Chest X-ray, AP view. Patient: 17 years old, sex F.
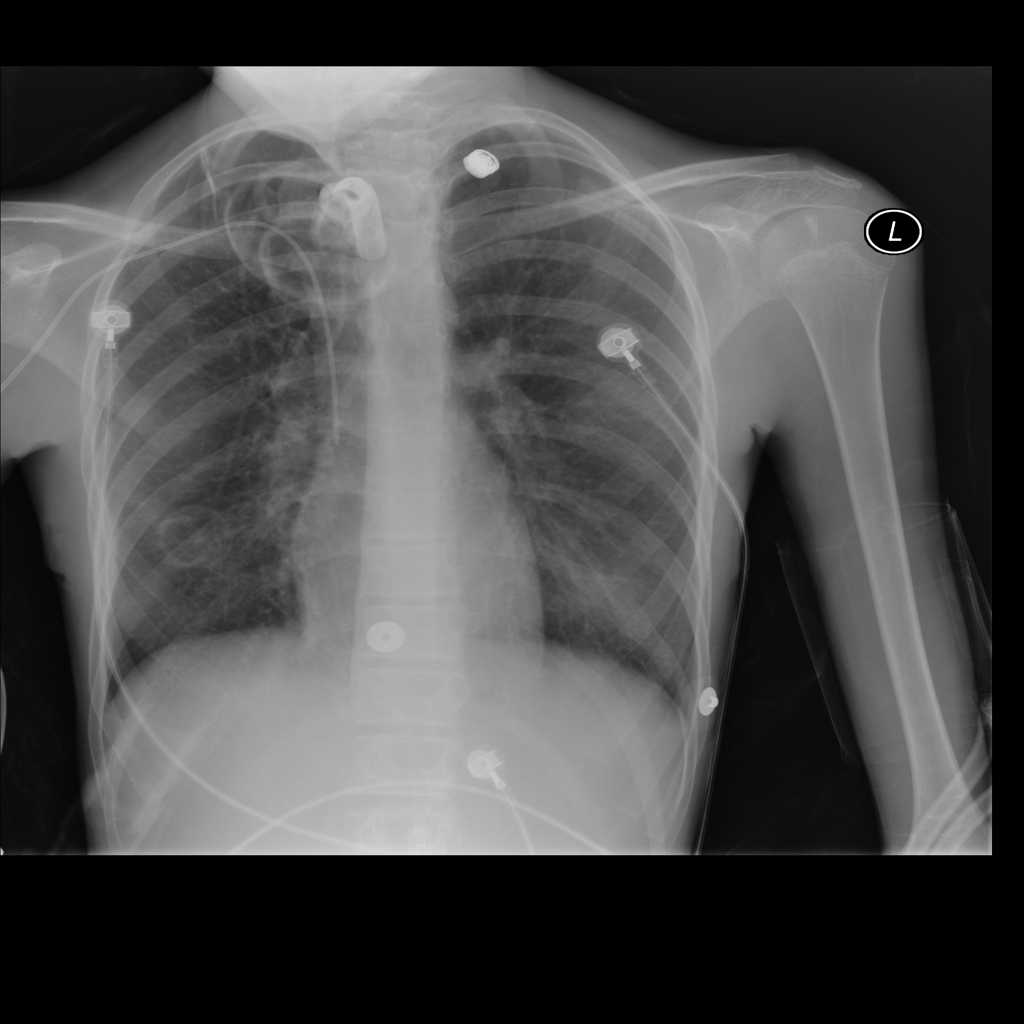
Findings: No Finding